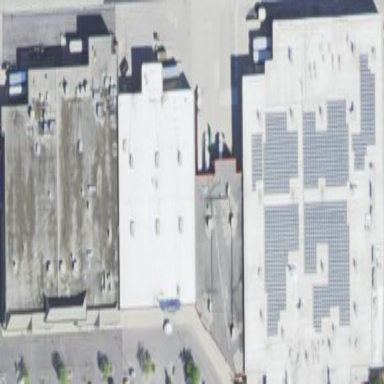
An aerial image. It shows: Retail building.